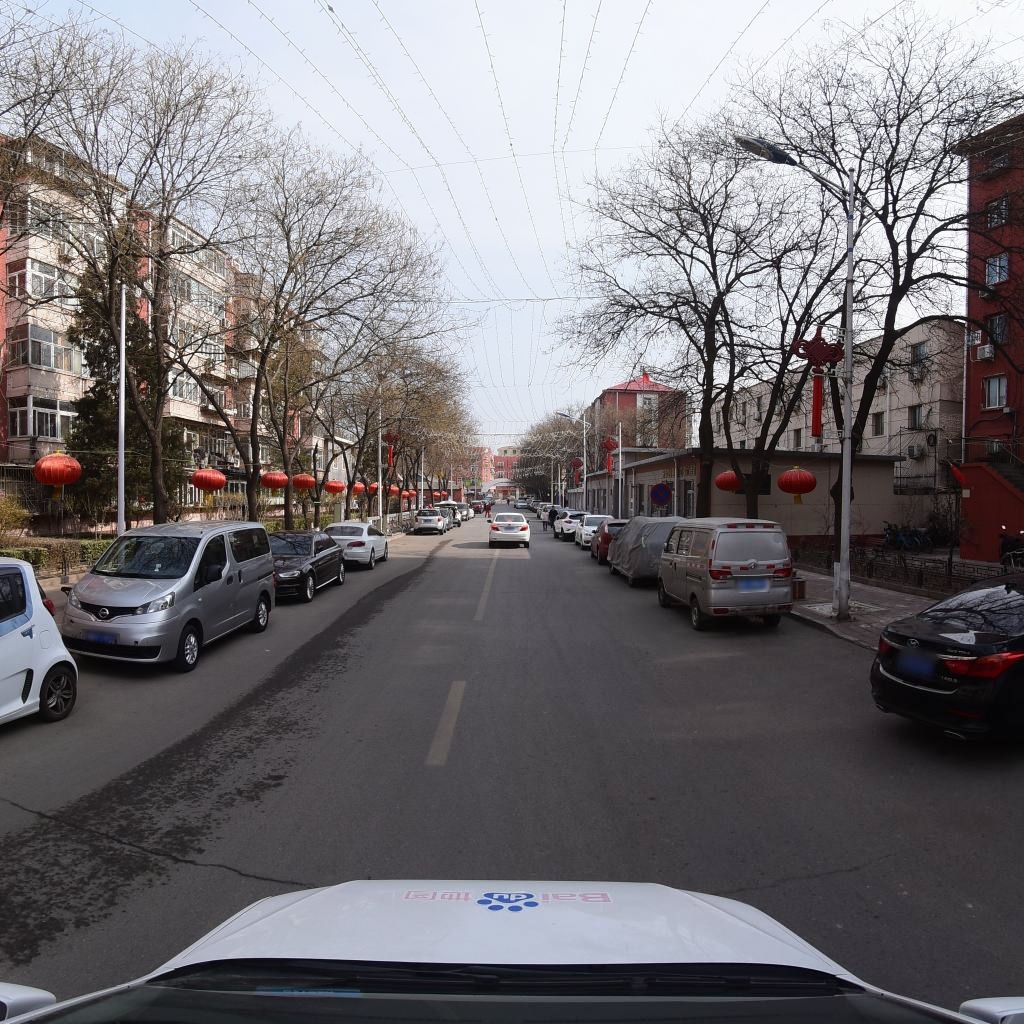
Region: Fengtai
Road damage annotations: transverse crack, transverse crack